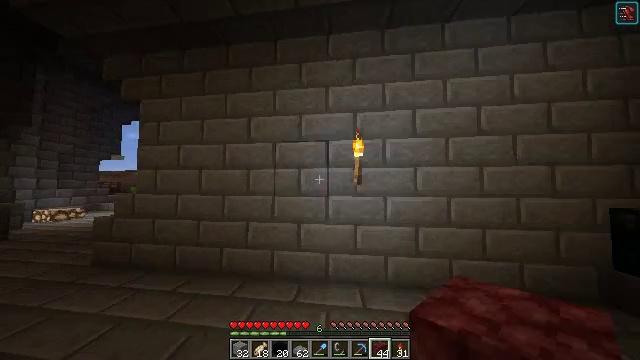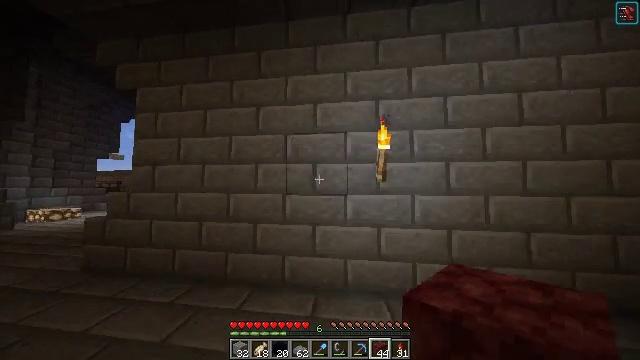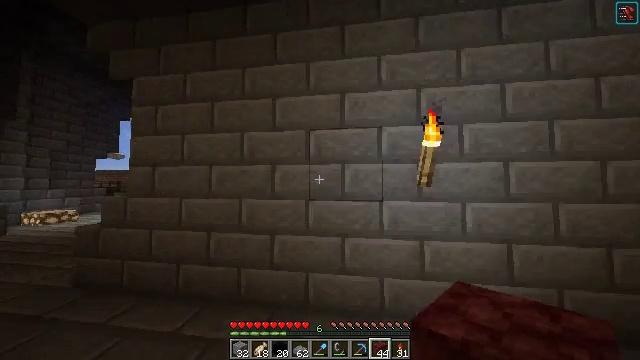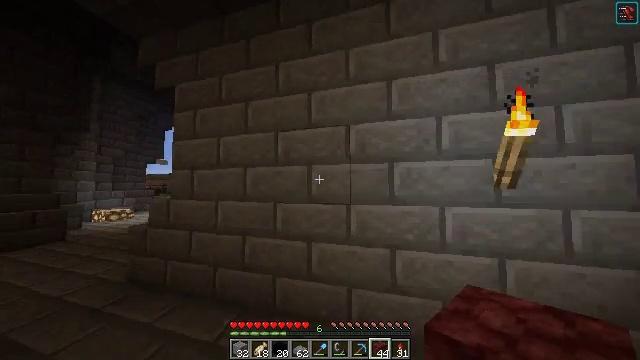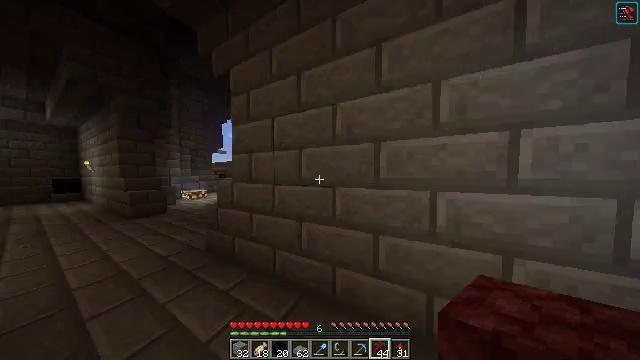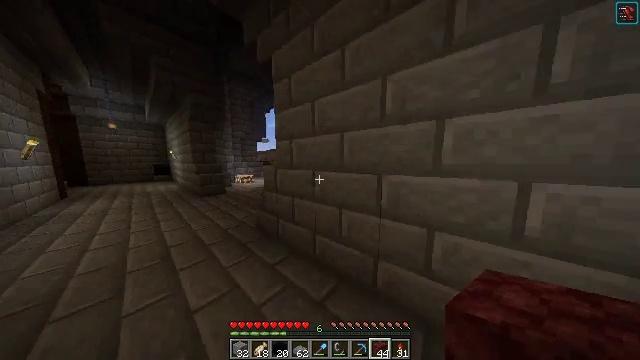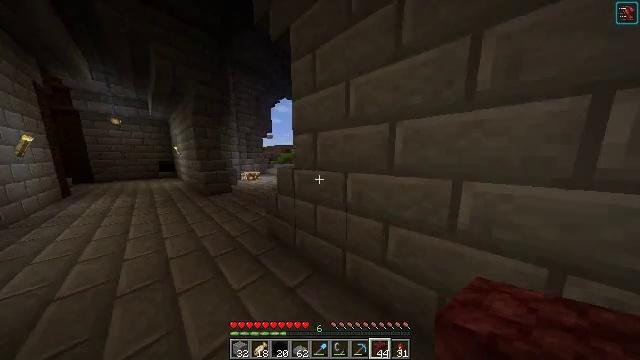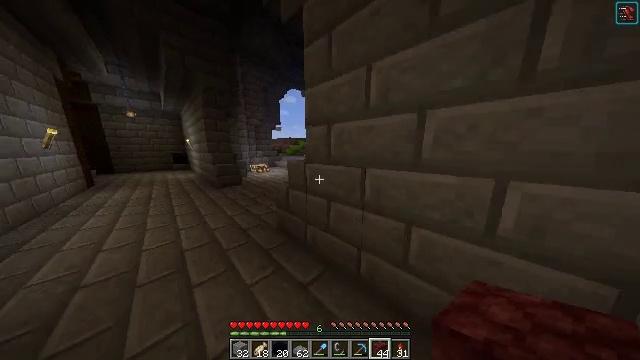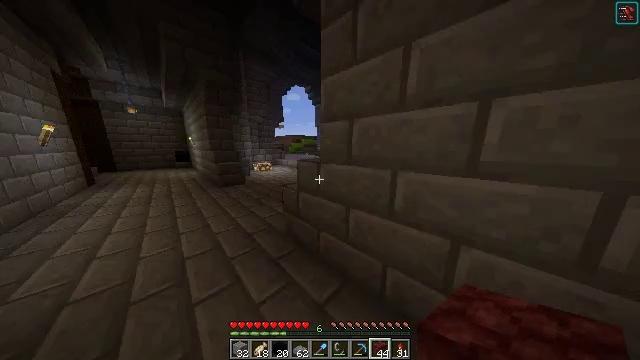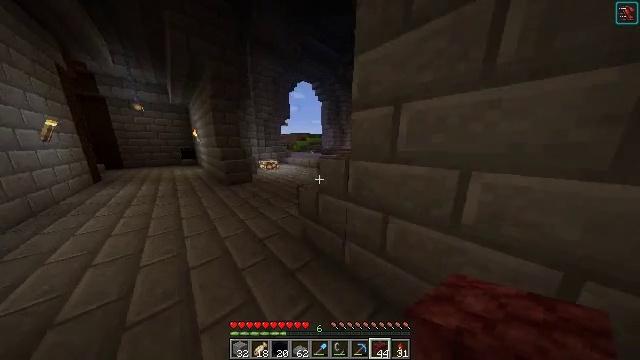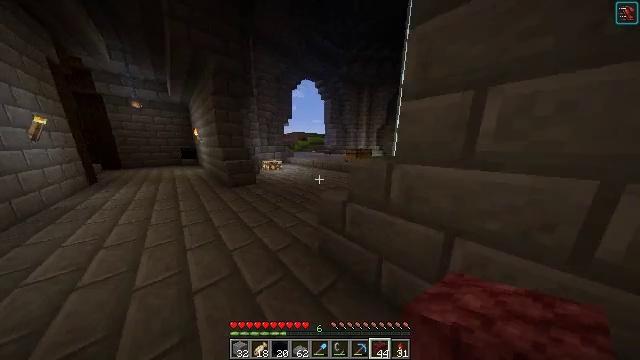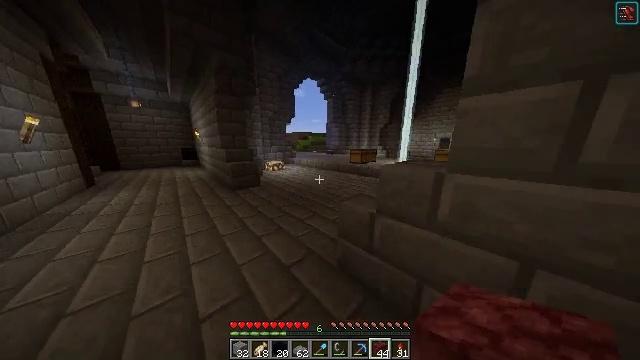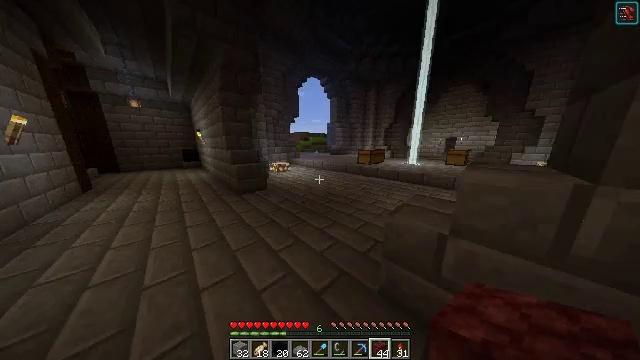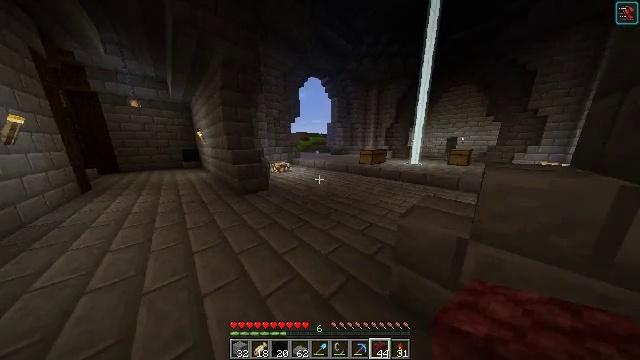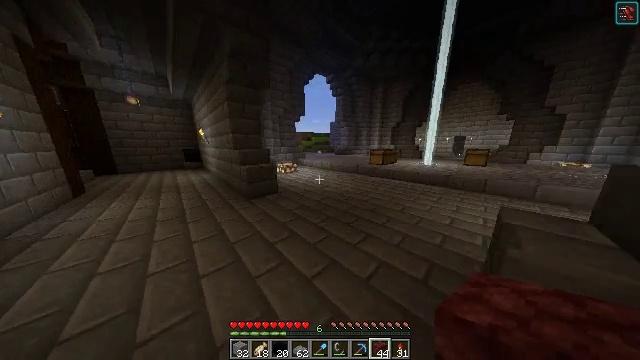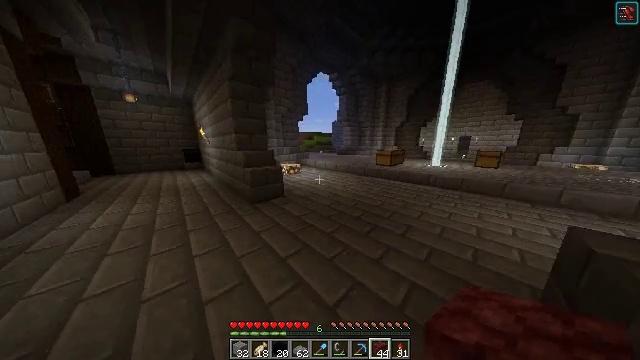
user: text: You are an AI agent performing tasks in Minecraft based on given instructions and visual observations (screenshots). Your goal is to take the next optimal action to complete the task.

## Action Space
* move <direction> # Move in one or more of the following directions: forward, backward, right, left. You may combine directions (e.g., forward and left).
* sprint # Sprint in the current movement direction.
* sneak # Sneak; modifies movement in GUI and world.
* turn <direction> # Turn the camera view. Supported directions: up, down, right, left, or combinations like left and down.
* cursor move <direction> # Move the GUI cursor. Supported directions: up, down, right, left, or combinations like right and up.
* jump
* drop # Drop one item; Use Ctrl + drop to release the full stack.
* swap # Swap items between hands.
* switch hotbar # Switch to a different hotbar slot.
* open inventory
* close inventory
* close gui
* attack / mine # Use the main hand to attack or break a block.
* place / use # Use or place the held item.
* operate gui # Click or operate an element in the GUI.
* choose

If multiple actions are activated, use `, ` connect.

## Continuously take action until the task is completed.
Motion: motion action
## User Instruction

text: Craft white concrete powder.
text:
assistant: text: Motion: move forward and move left
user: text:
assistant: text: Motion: move forward and move left
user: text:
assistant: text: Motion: move forward and move left, turn left
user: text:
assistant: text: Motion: move forward and move left, turn left and down
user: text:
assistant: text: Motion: move forward and move left, turn left and down
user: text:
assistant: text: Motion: move forward and move left, turn left and down
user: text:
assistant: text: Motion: move forward and move left, turn left and down
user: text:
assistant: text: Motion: move forward and move left
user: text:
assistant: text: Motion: move forward and move left, turn left
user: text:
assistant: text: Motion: move forward and move left
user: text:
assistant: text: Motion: move forward and move left
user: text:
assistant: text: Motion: move forward and move left
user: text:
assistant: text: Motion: move forward and move left
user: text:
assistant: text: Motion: move forward and move left
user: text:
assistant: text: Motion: move forward and move left
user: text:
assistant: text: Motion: move forward and move left
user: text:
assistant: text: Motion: move forward
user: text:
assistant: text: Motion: move forward, turn right
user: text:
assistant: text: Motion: move forward, turn right and up
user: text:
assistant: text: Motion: move forward, turn right and up
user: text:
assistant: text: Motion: move forward, turn right
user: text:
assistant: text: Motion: move forward
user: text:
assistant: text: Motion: move forward
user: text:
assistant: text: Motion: move forward
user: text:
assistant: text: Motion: move forward
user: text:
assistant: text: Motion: move forward
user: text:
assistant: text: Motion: move forward
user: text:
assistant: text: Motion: move forward
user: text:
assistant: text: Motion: move forward
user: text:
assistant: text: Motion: move forward